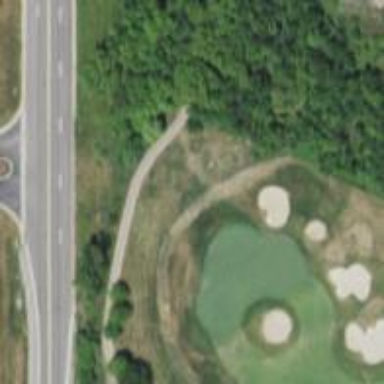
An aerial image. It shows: Golf cartpath that is also road path.